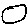
Label: circle